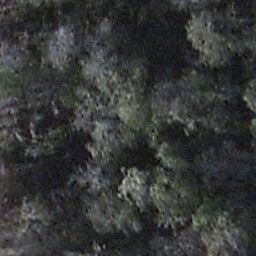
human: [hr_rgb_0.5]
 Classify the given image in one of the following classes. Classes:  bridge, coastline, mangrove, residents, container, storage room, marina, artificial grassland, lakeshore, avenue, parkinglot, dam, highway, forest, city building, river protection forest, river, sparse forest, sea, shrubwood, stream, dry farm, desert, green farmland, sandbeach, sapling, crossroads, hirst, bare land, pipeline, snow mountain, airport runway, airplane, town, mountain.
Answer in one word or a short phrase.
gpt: shrubwood